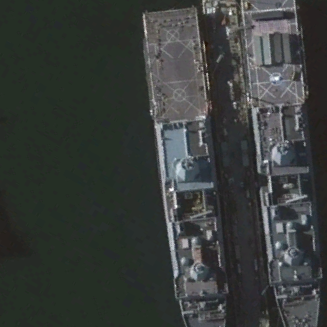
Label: combat